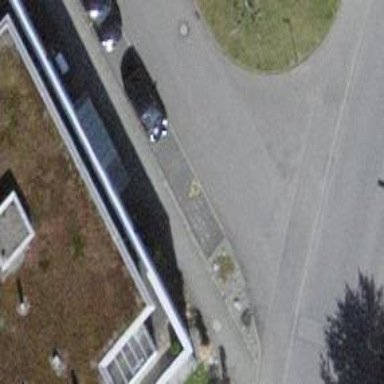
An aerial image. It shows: Sidewalk.